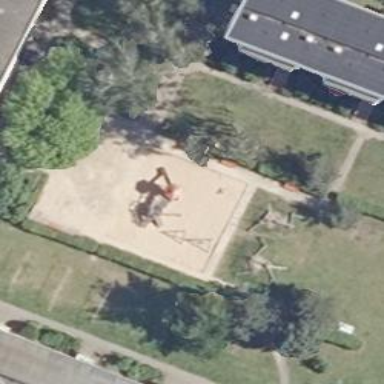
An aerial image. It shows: Playground area for leisure activities on the land.